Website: apple
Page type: billing-address
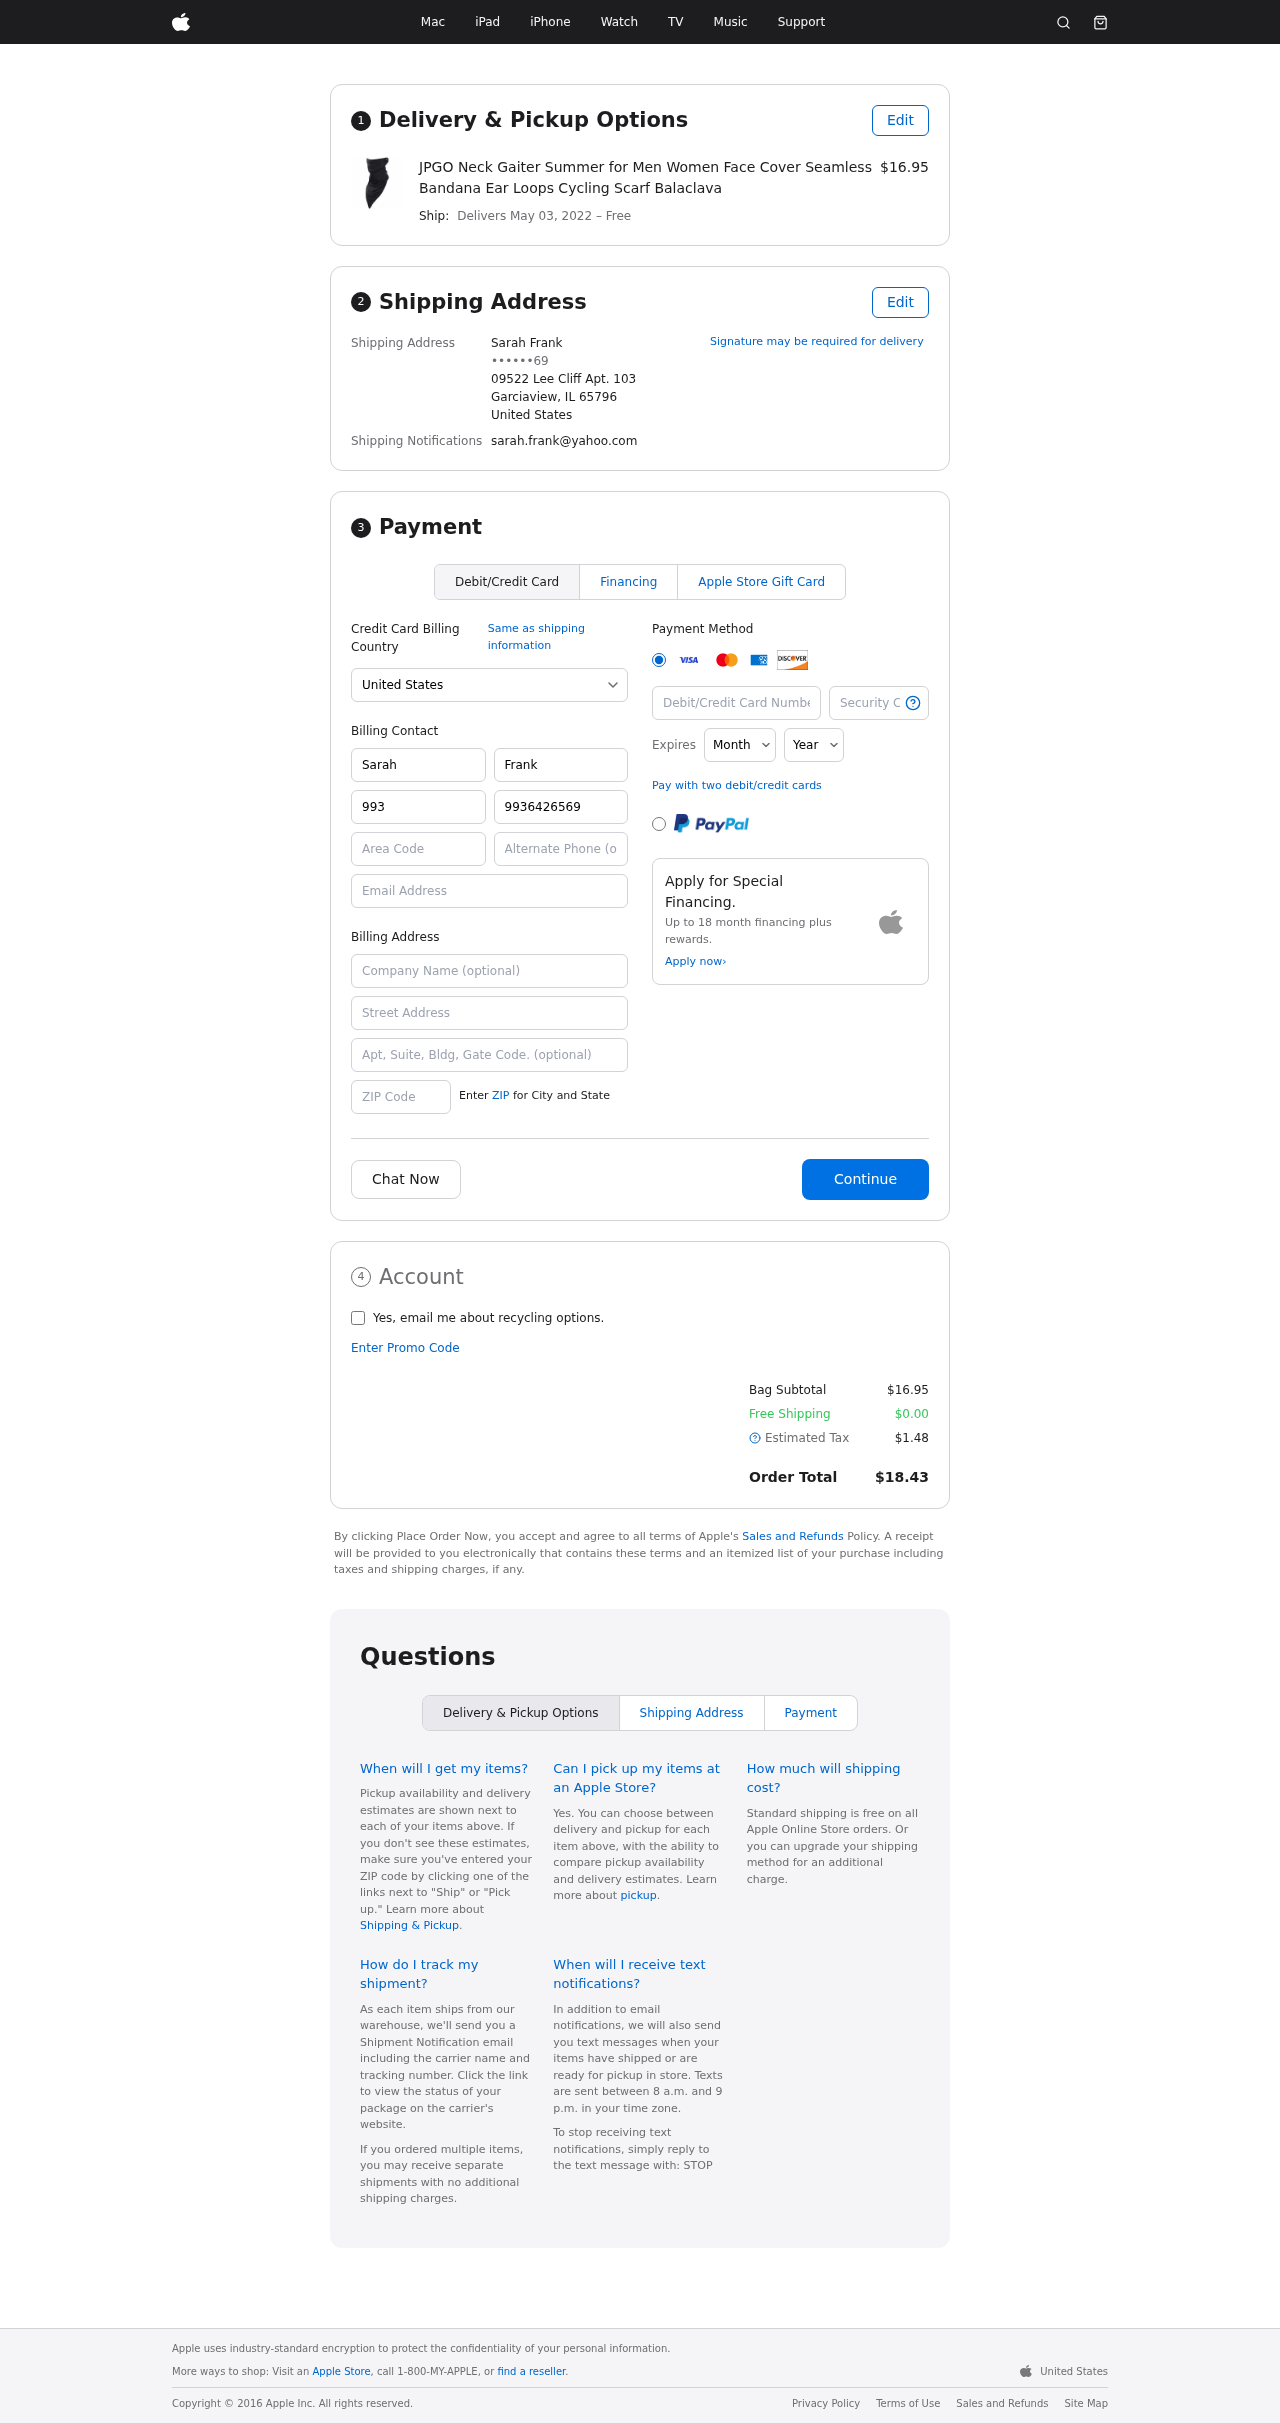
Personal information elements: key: PII_CARD_CVV
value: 736
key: PII_CARD_EXPIRY_MONTH
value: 03
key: PII_CARD_EXPIRY_YEAR
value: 29
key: PII_CARD_NUMBER
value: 6508 3850 4191 0638
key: PII_CITY_STATE_ZIP
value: Garciaview, IL 65796
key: PII_COUNTRY
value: United States
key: PII_EMAIL
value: sarah.frank@yahoo.com
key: PII_FULLNAME
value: Sarah Frank
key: PII_STREET
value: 09522 Lee Cliff Apt. 103
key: PII_PHONE_MASKED
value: ••••••69
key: PII_BILLING_FIRSTNAME
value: Sarah
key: PII_BILLING_LASTNAME
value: Frank
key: PII_BILLING_PHONE_AREA
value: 993
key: PII_BILLING_PHONE
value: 9936426569
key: PII_BILLING_EMAIL
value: sarah.frank@yahoo.com
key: PII_BILLING_COMPANY
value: Hill Inc
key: PII_BILLING_STREET
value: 09522 Lee Cliff Apt. 103
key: PII_BILLING_POSTCODE
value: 65796
Product elements: key: PRODUCT1_NAME
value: JPGO Neck Gaiter Summer for Men Women Face Cover Seamless Bandana Ear Loops Cycling Scarf Balaclava
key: PRODUCT1_PRICE
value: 16.95
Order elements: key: ORDER_DELIVERY_DATE
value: May 03, 2022
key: ORDER_SUBTOTAL
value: $16.95
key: ORDER_SHIPPING_COST
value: $0.00
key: ORDER_TAX
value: $1.48
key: ORDER_TOTAL
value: $18.43